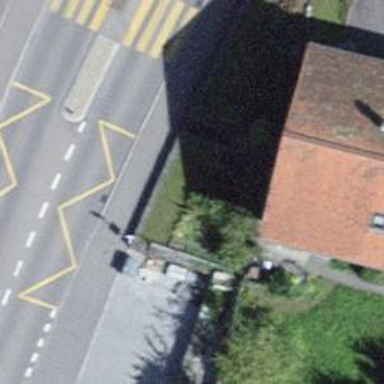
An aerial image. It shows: Platform for public transport on the road.